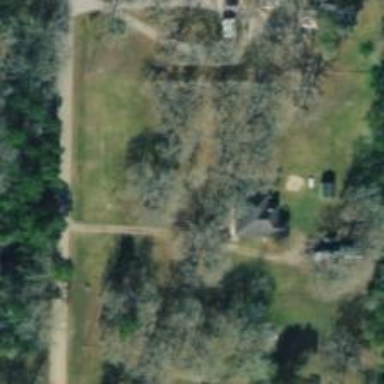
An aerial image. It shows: Driveway.